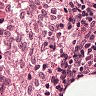
Metastatic tissue present: no